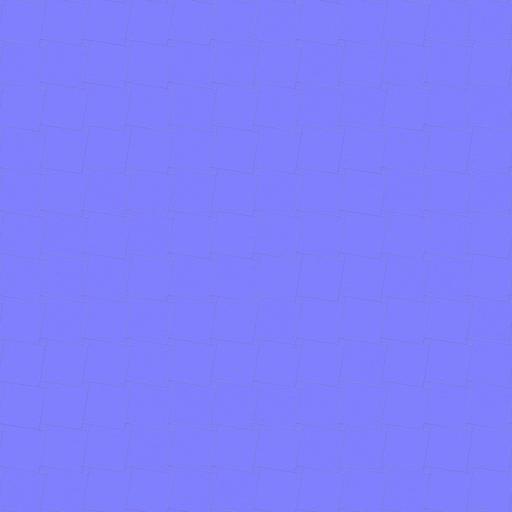
marble rotated square tiled tiles tilted